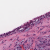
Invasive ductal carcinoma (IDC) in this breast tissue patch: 0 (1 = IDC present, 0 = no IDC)